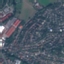
Land use / land cover: Residential